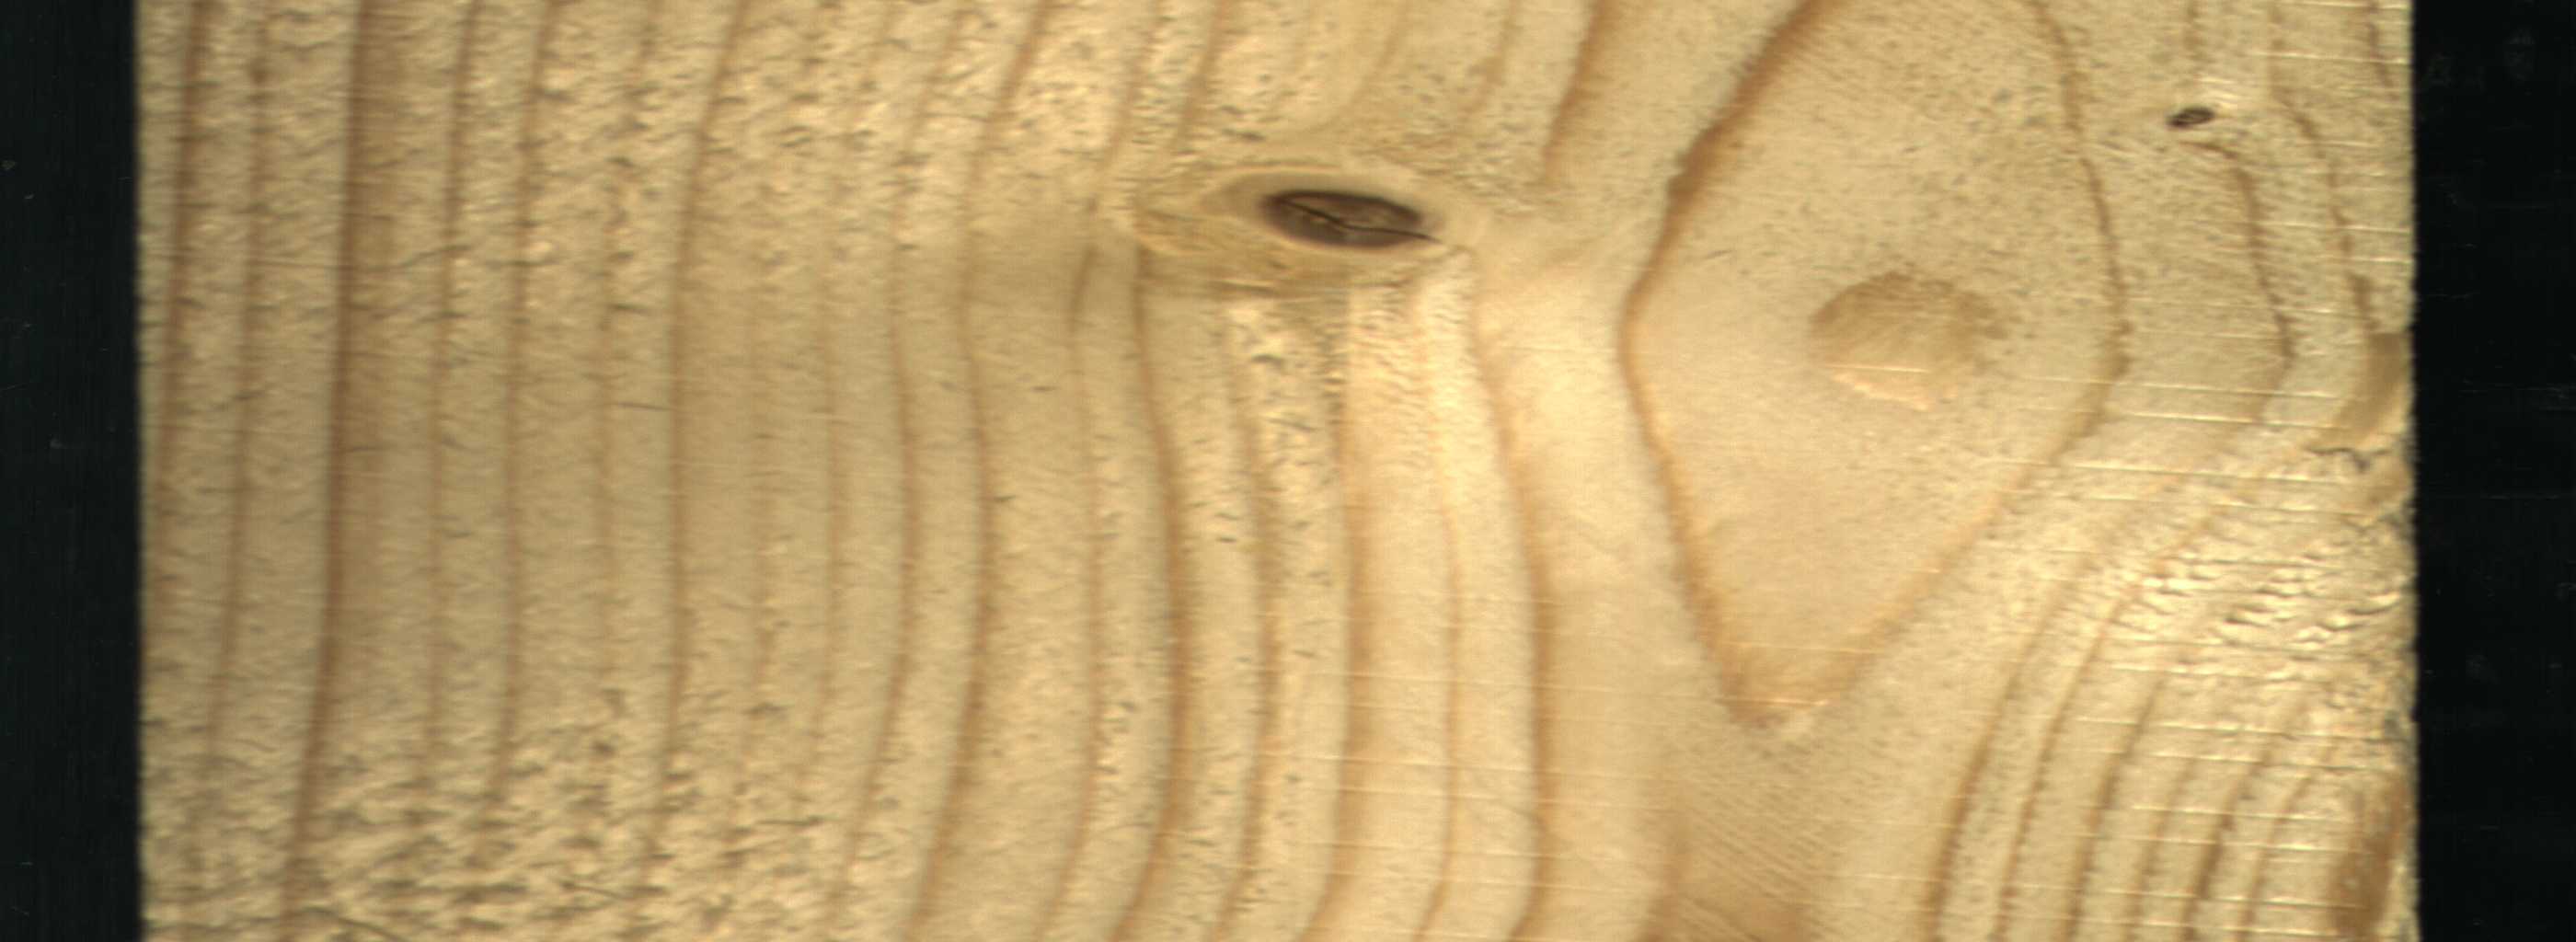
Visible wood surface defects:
knot_with_crack
Live_Knot